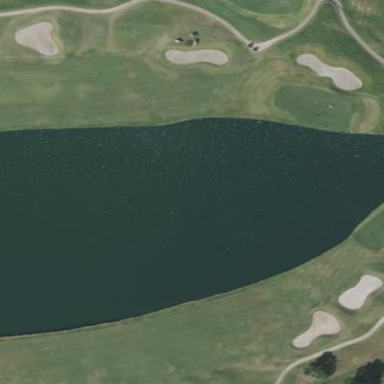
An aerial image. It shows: Golf fairway in the image.